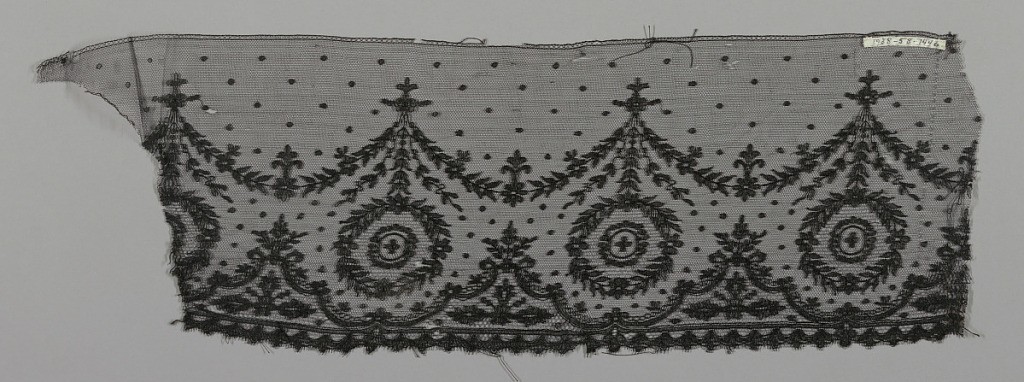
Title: Edging
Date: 19th century
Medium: linen Technique: machine made
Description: Chantilly-type edging lace with a pattern of pendant medallions joined by swags above a border of conventionalized forms.